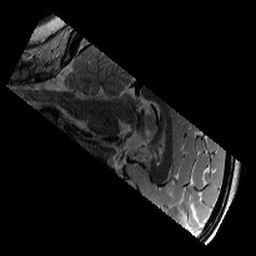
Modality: T2w
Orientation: sagittal
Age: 9
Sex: male
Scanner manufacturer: siemens
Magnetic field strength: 3 T
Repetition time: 9.23 s
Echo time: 0.067 s